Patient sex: F
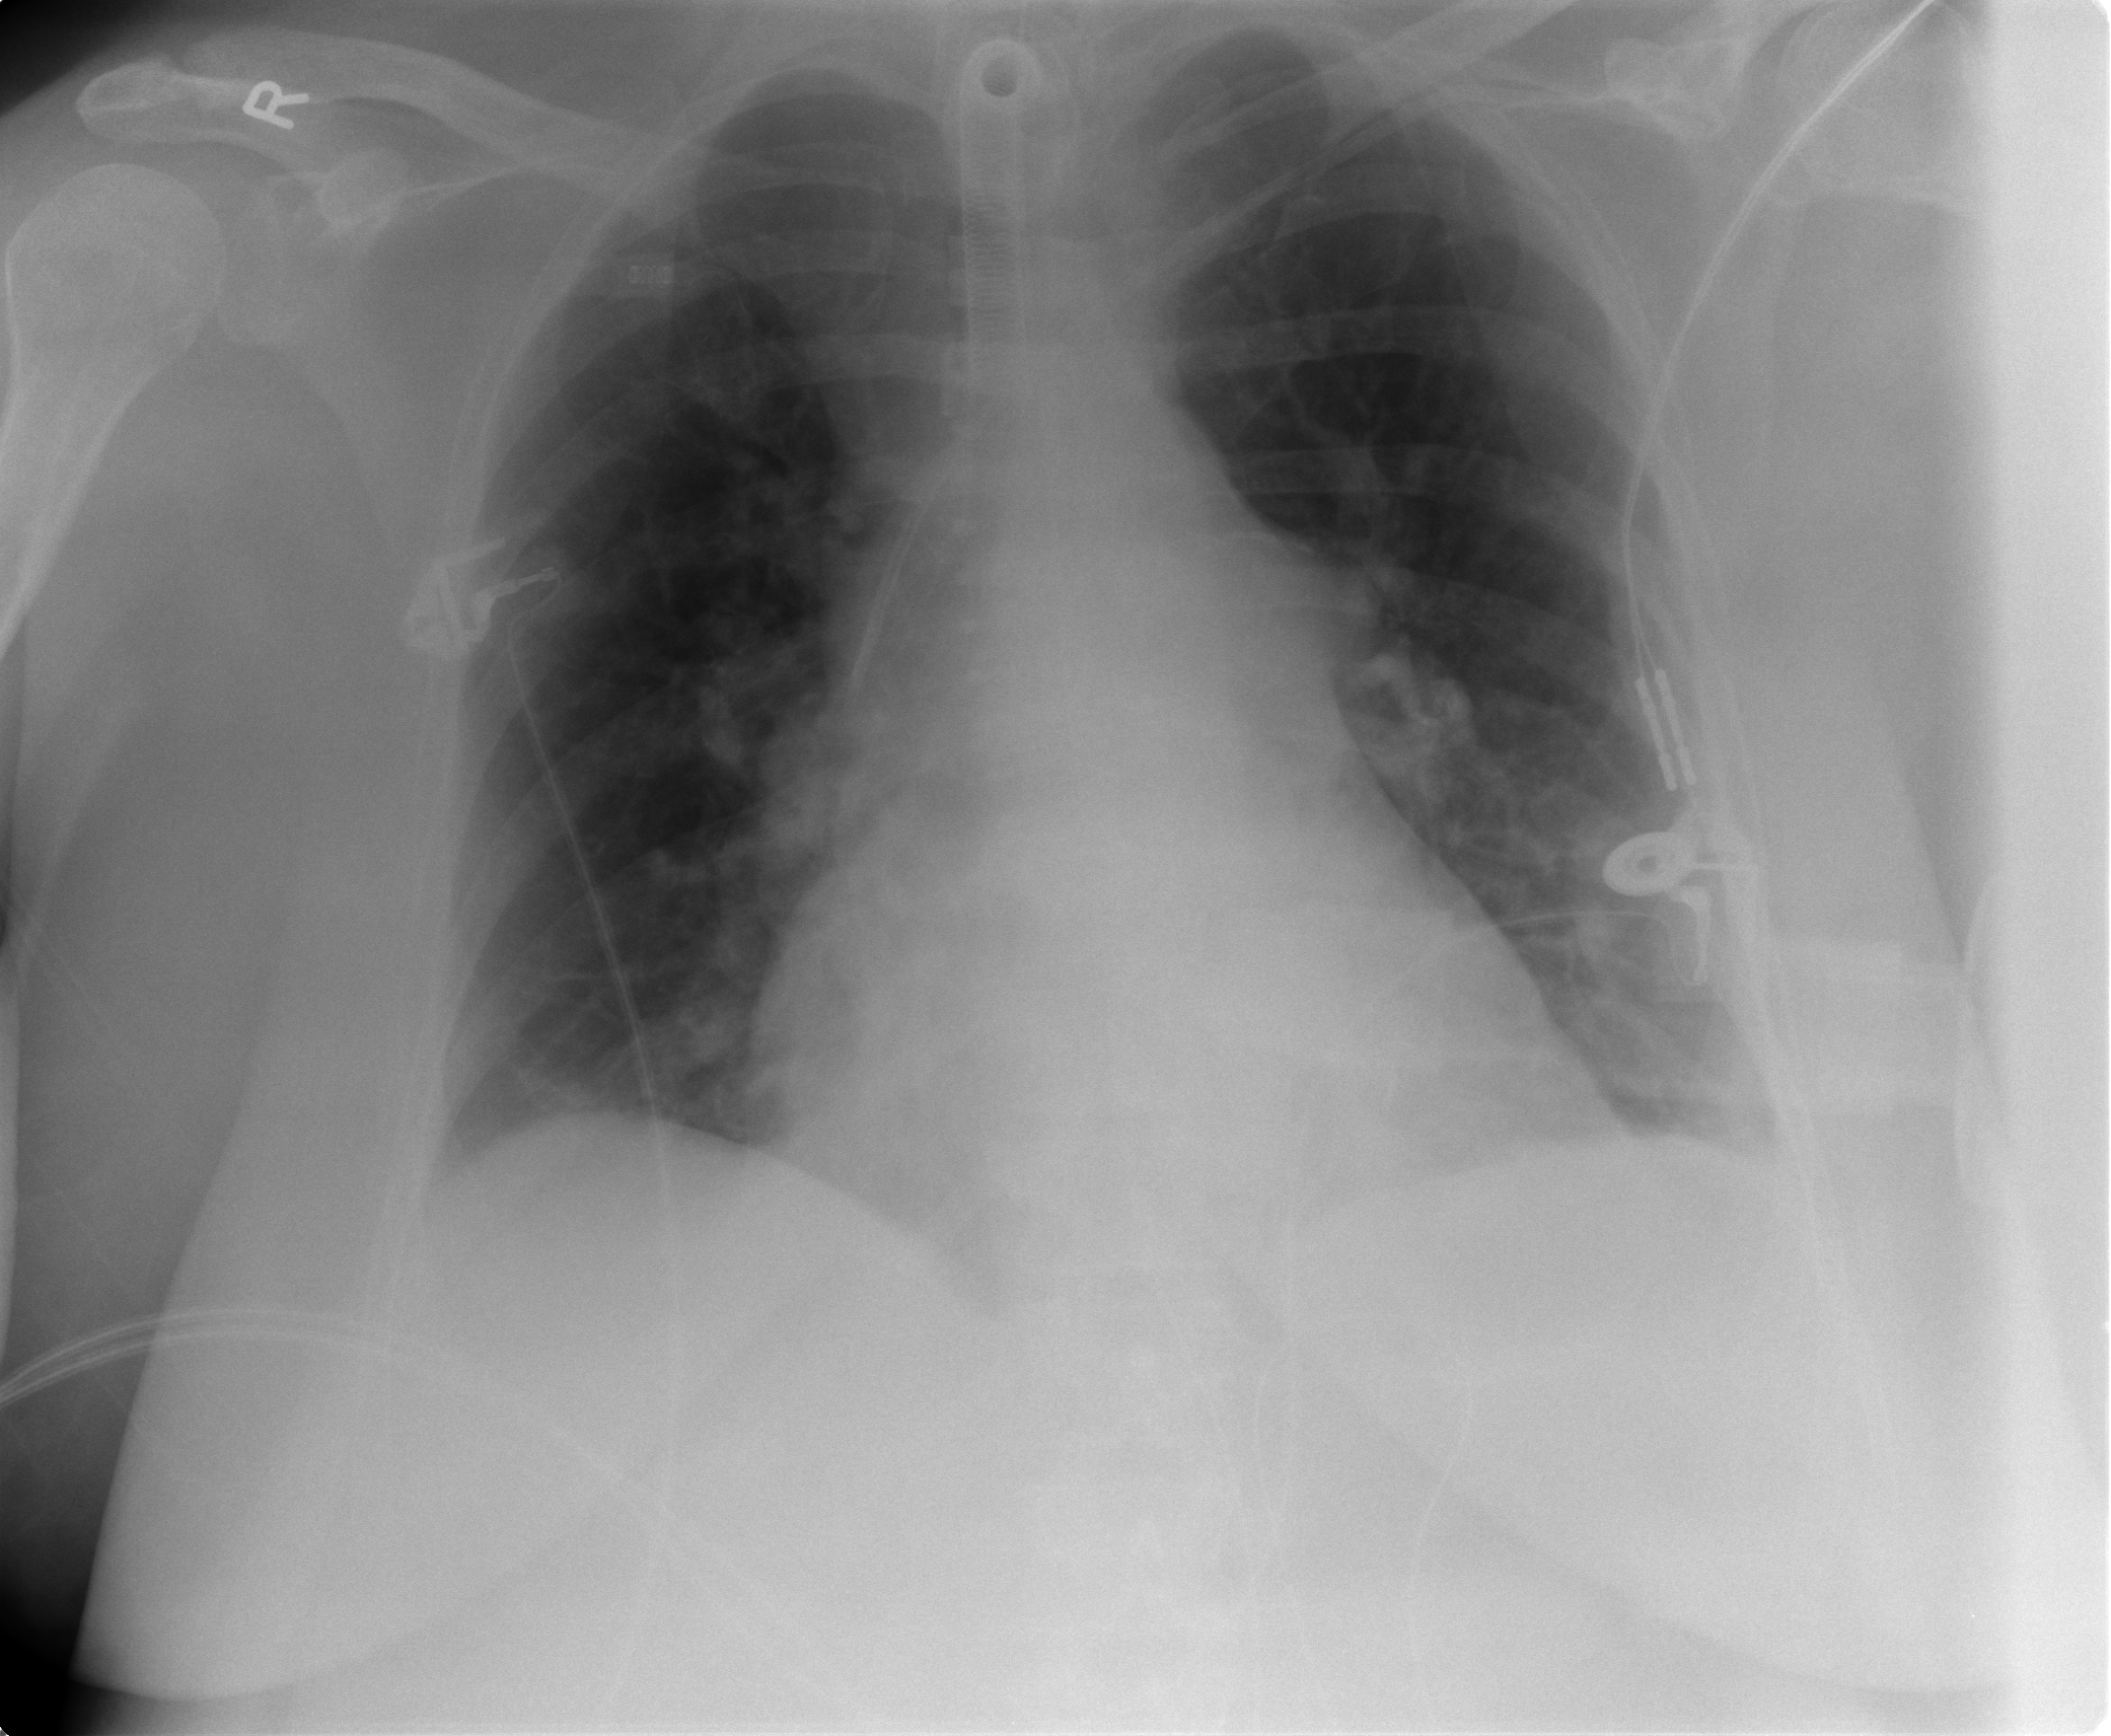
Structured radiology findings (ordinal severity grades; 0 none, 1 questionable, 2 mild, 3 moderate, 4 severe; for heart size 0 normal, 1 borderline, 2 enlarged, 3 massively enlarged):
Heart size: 1
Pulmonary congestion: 2
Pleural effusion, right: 0
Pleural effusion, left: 2
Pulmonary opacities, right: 0
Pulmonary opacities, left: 0
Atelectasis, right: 1
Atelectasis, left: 2